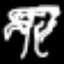
Label: palm tree